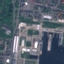
Land use / land cover class: Industrial